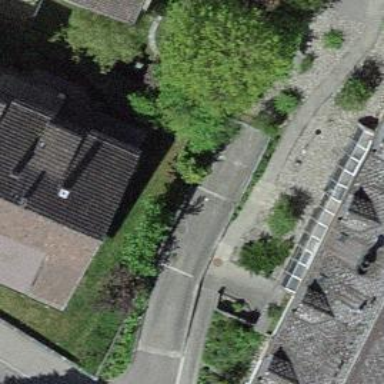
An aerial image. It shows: Parking entrance.